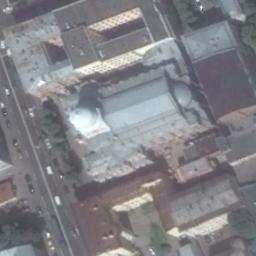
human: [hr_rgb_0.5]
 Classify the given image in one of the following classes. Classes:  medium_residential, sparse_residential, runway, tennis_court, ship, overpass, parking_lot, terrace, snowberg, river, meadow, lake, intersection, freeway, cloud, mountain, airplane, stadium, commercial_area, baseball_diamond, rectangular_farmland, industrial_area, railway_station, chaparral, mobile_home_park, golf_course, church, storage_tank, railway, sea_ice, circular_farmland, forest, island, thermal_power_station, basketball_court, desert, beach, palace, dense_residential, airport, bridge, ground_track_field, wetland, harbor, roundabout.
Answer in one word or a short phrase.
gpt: church